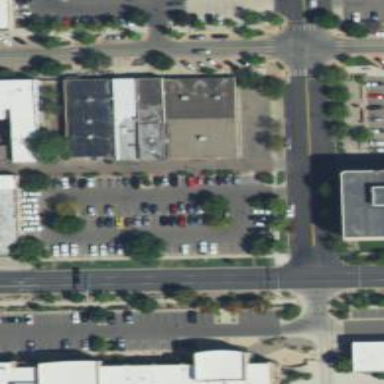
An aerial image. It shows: Parking space is available.